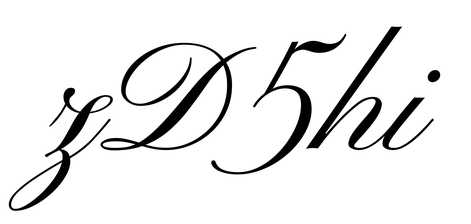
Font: PinyonScript-Regular